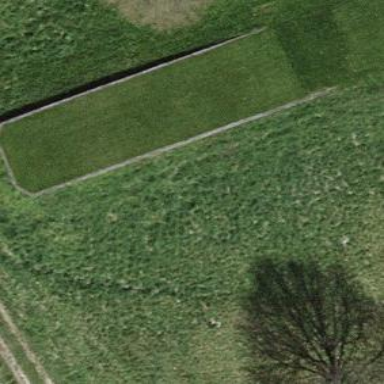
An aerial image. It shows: Golf tee on grassy land.